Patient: sex M, age 53
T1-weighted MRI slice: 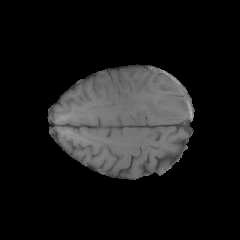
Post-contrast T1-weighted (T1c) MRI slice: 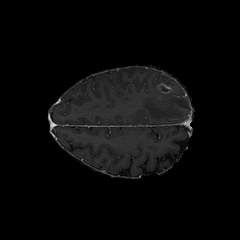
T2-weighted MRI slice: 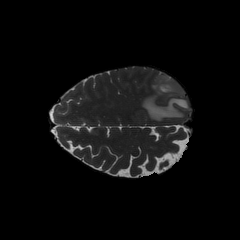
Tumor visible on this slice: yes
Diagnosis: Glioblastoma, IDH-wildtype
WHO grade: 4